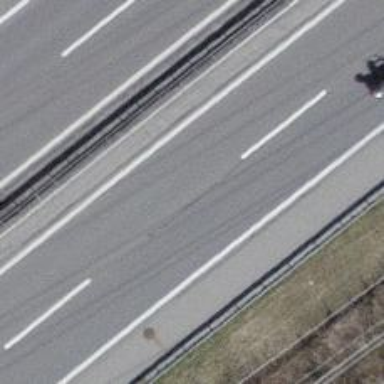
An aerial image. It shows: Asphalt motorway.